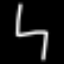
Label: chair